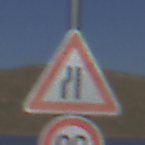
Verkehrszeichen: EinseitigVerengteFahrbahnLinks
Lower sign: Geschwindigkeit90
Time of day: MorningAfternoon
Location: Outdoor (Nature)
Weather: Clear
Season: NotSpecified
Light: Natural